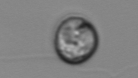
Label: Dinophyceae